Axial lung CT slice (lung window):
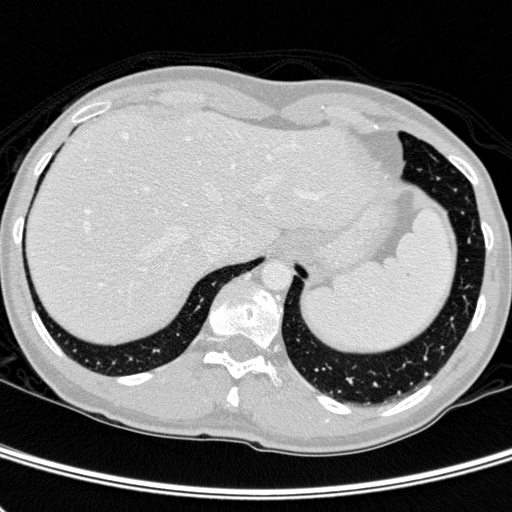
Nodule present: no